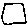
Label: square